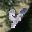
Label: 4